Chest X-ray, PA view. Patient: 50 years old, sex M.
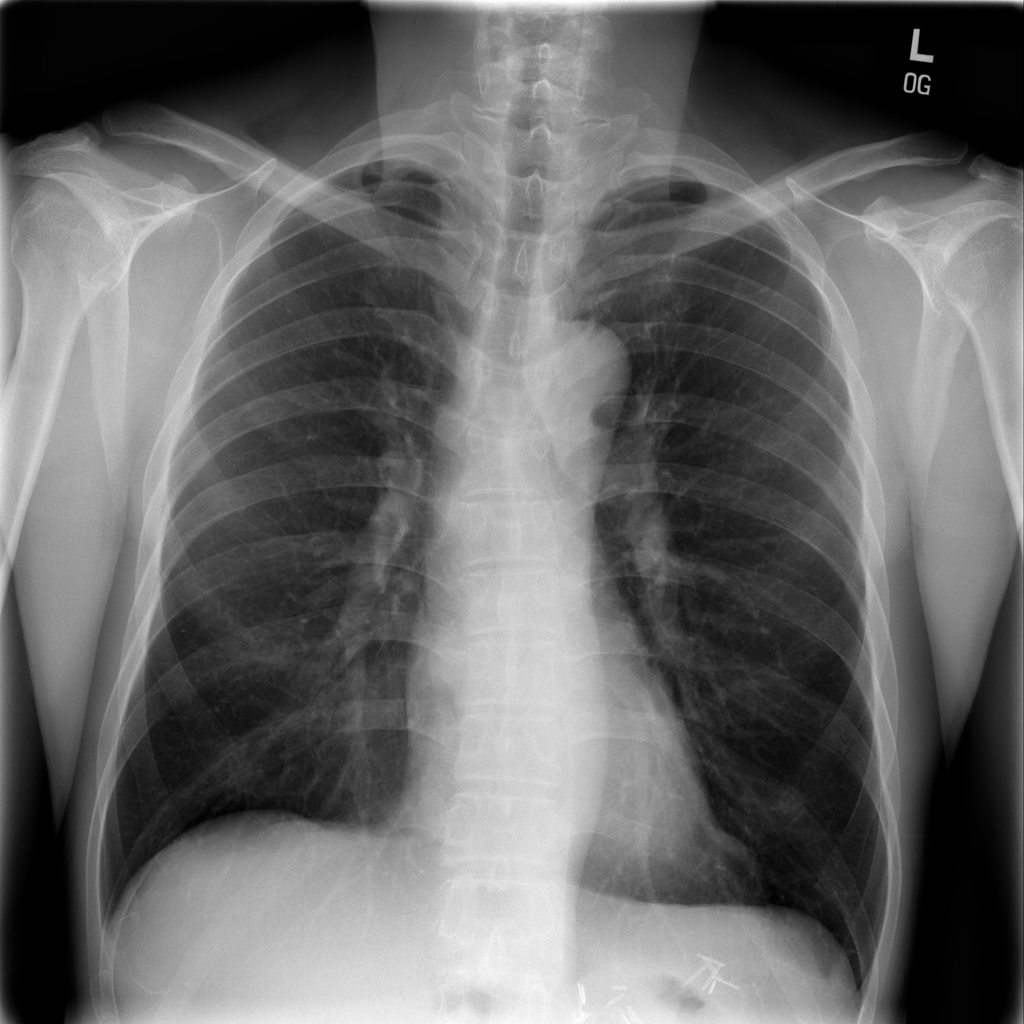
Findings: No Finding